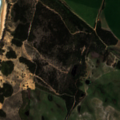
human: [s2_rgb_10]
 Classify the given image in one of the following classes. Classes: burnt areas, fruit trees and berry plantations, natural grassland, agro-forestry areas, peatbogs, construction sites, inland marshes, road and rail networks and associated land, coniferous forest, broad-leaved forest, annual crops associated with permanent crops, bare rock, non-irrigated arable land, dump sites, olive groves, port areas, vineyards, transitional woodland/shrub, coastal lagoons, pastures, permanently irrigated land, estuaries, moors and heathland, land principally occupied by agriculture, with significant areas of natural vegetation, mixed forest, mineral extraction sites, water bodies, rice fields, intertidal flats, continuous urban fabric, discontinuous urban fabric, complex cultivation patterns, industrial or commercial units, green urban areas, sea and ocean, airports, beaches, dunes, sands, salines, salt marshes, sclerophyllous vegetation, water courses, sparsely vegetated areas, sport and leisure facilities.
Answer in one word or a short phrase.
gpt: permanently irrigated land, land principally occupied by agriculture, with significant areas of natural vegetation, coniferous forest, sclerophyllous vegetation, transitional woodland/shrub, sea and ocean